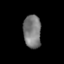
Tissue: lung
Cell type: T cells
Senescence score: 0.1276
Nuclear area (px): 577
Mean DAPI intensity: 121.4